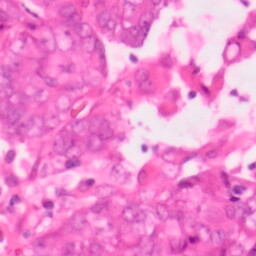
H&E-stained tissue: Colon